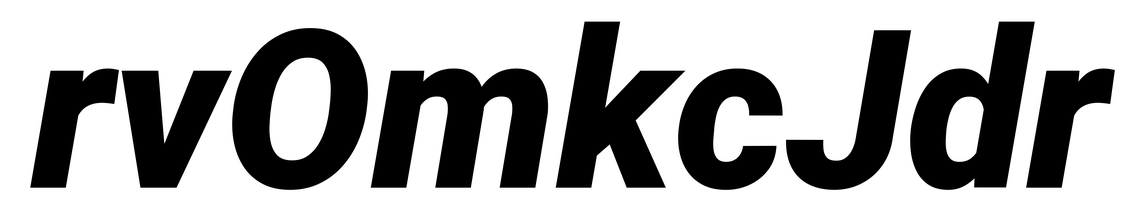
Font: Roboto-Italic_Black_Italic